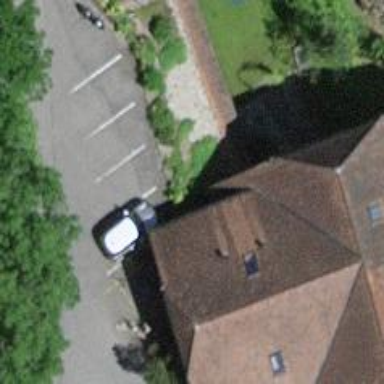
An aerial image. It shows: Hotel.